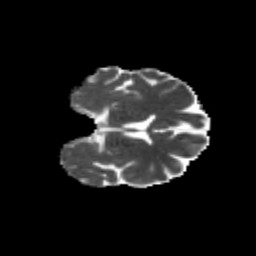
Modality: MD
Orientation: coronal
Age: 52
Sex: female
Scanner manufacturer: siemens
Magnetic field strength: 3 T
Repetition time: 4.71 s
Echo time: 0.0906 s